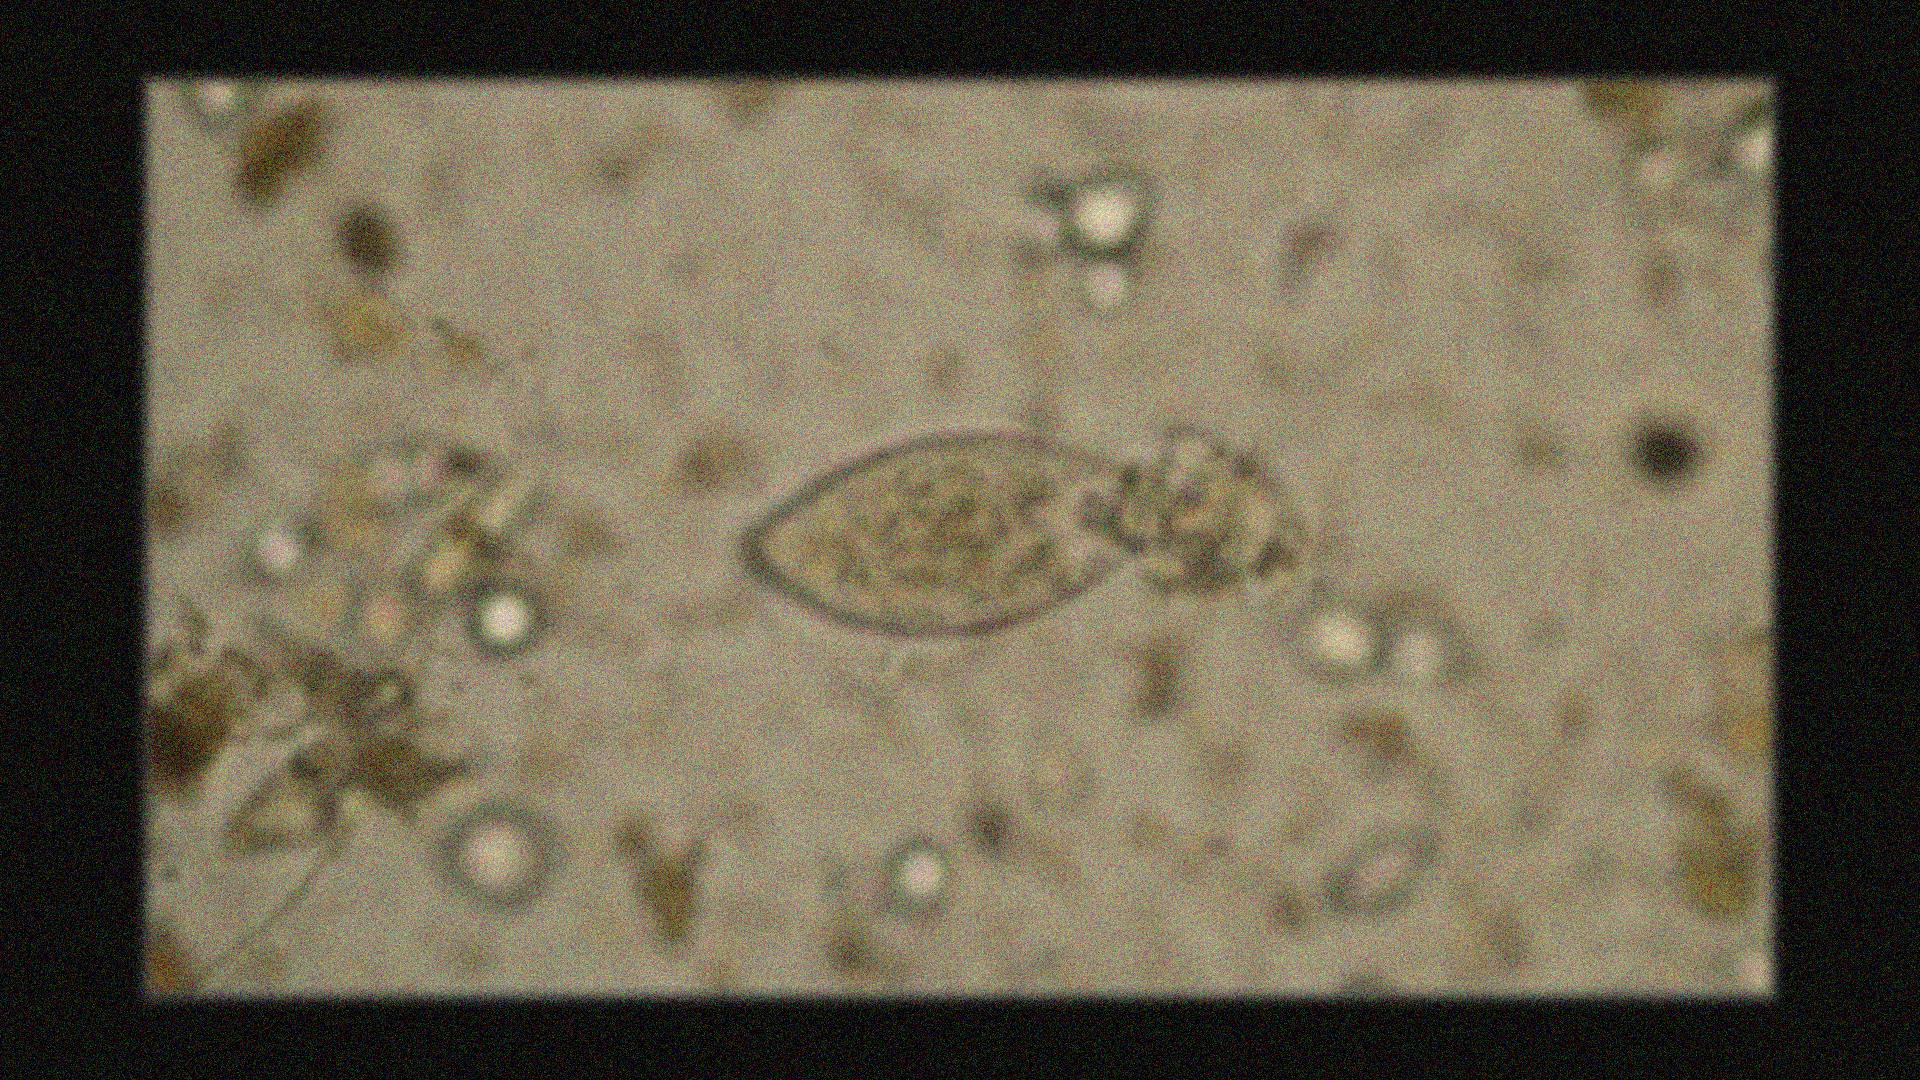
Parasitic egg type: Fasciolopsis buski